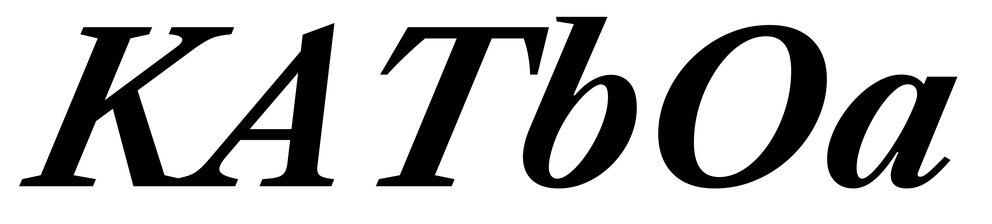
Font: LibreCaslonText-Italic_Bold_Italic